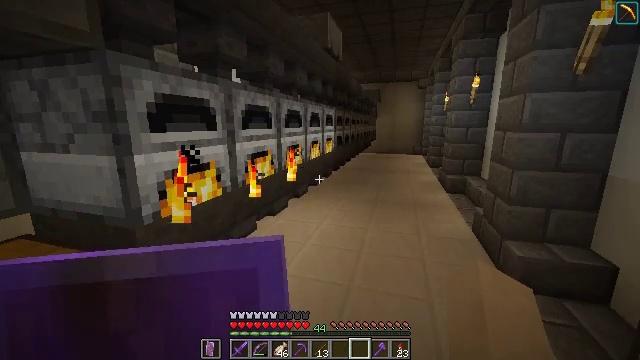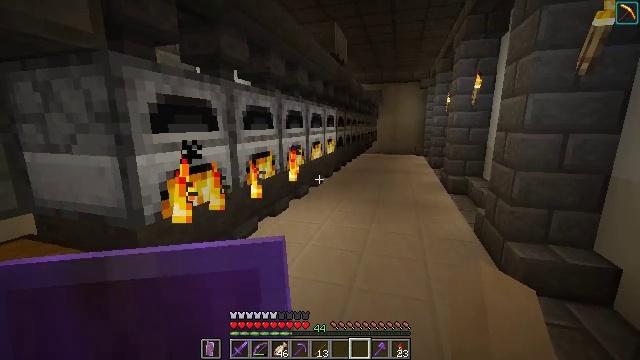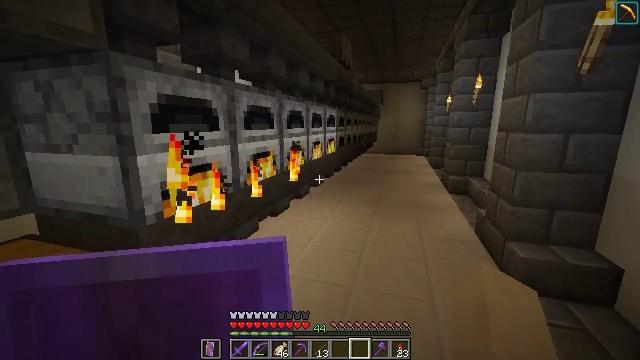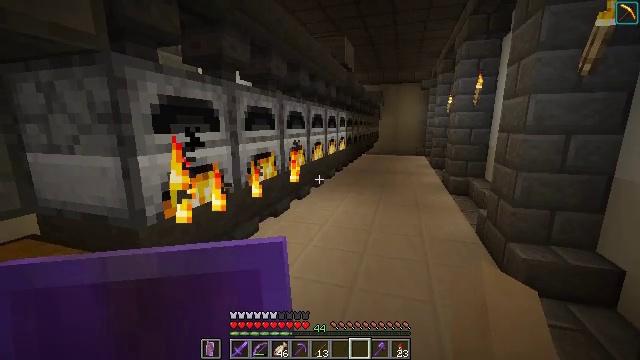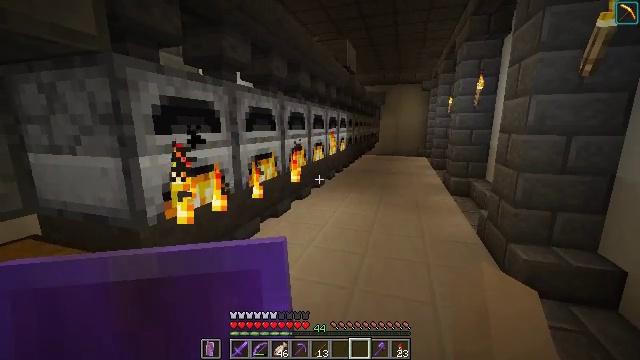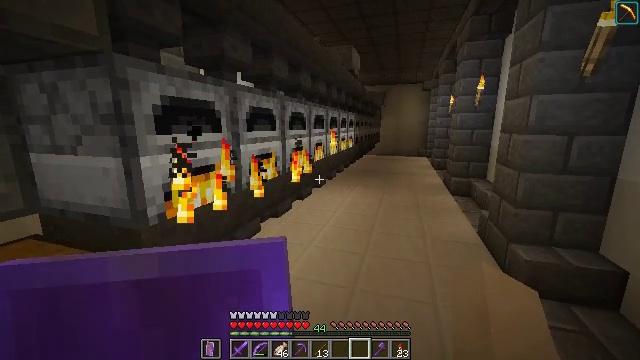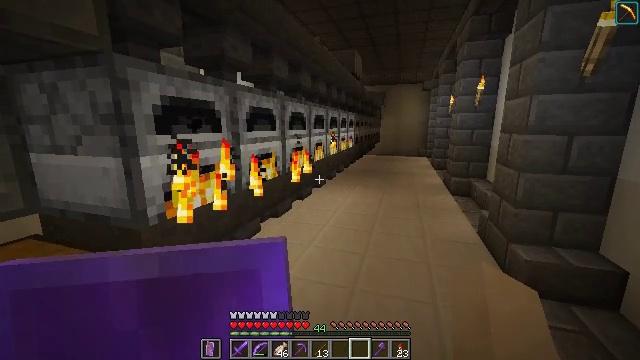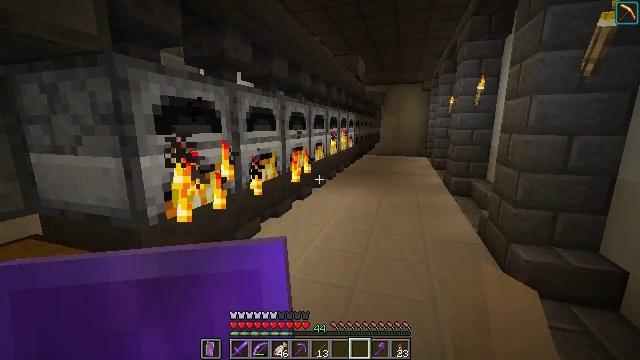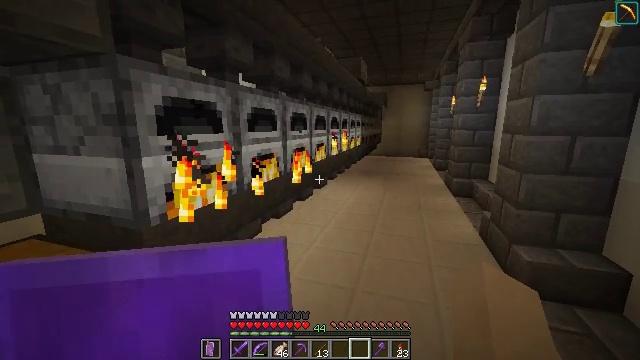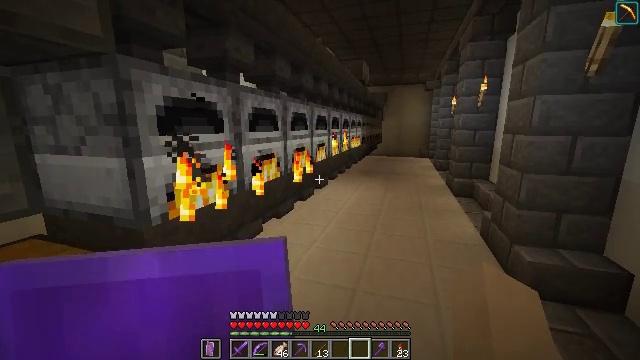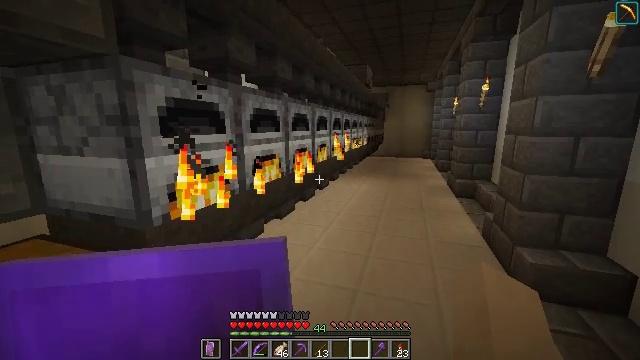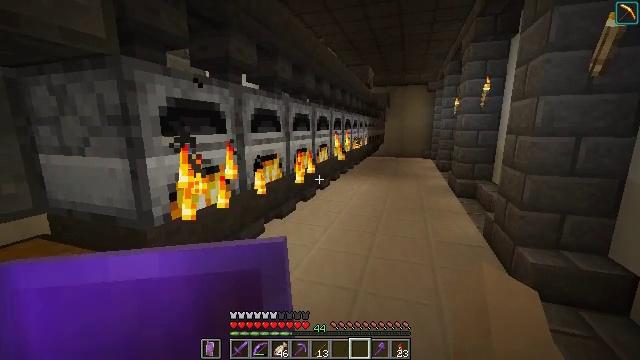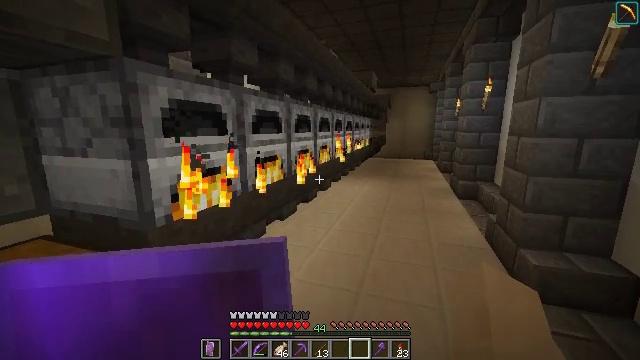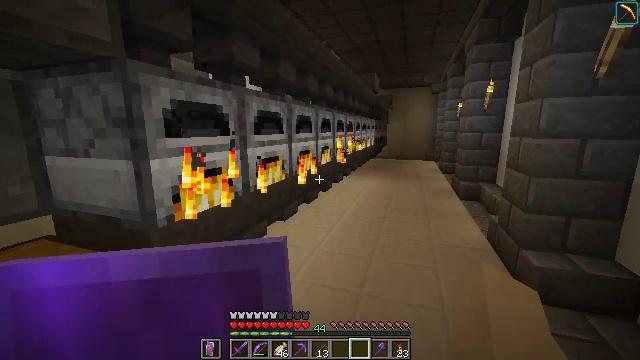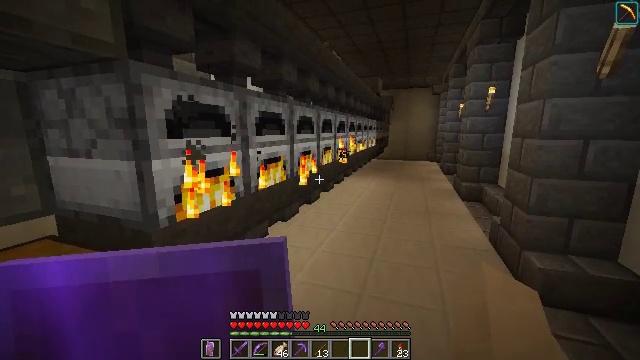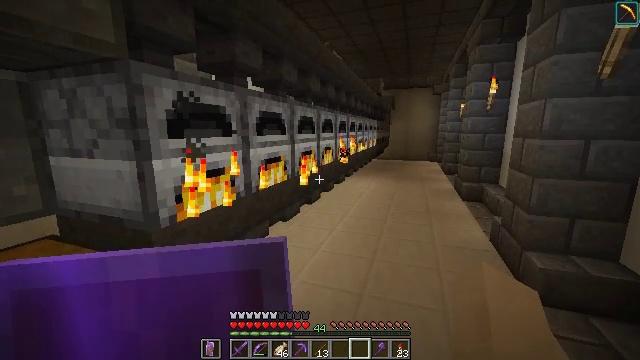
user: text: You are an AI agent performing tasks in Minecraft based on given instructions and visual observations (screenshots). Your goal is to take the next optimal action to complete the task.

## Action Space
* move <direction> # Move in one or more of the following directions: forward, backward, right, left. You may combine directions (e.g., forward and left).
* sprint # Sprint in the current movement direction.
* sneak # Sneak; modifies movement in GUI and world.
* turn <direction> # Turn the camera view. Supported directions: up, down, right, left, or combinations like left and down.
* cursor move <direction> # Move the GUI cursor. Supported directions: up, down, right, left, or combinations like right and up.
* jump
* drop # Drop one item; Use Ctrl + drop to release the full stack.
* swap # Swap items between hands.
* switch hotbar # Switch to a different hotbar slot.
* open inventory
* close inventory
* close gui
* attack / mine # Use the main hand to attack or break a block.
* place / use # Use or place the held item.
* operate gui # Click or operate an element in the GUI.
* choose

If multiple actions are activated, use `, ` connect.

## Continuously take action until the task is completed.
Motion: motion action
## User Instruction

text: craft item soul torch
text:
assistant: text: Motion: no_op
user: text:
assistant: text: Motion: no_op
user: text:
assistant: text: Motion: no_op
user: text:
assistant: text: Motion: no_op
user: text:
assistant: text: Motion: no_op
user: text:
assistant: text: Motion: no_op
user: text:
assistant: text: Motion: no_op
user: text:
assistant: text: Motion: no_op
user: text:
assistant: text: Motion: no_op
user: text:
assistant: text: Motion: no_op
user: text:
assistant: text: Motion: no_op
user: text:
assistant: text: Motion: no_op
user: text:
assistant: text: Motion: no_op
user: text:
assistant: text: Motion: no_op
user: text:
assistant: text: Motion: no_op
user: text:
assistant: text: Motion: no_op
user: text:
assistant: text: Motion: no_op
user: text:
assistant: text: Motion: no_op
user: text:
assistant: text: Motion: no_op
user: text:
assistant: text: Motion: no_op
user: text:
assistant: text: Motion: no_op
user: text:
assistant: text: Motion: no_op
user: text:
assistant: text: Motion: no_op
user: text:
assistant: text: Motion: no_op
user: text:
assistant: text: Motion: no_op
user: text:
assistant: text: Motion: no_op
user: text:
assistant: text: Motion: no_op
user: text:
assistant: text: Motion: no_op
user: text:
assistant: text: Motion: no_op
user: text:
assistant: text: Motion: no_op